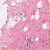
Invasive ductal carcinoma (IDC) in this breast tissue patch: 1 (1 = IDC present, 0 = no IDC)